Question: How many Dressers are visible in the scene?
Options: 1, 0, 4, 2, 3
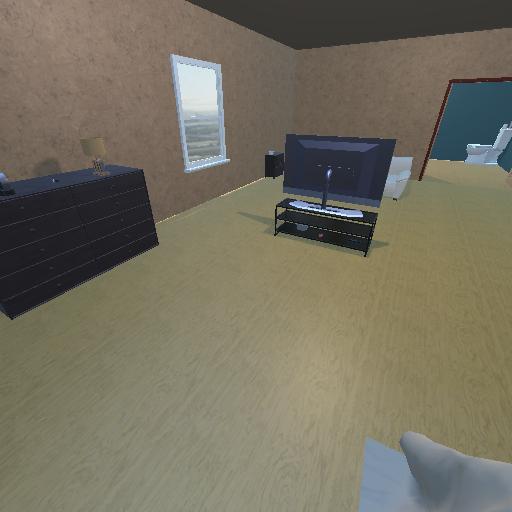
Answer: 1